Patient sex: M
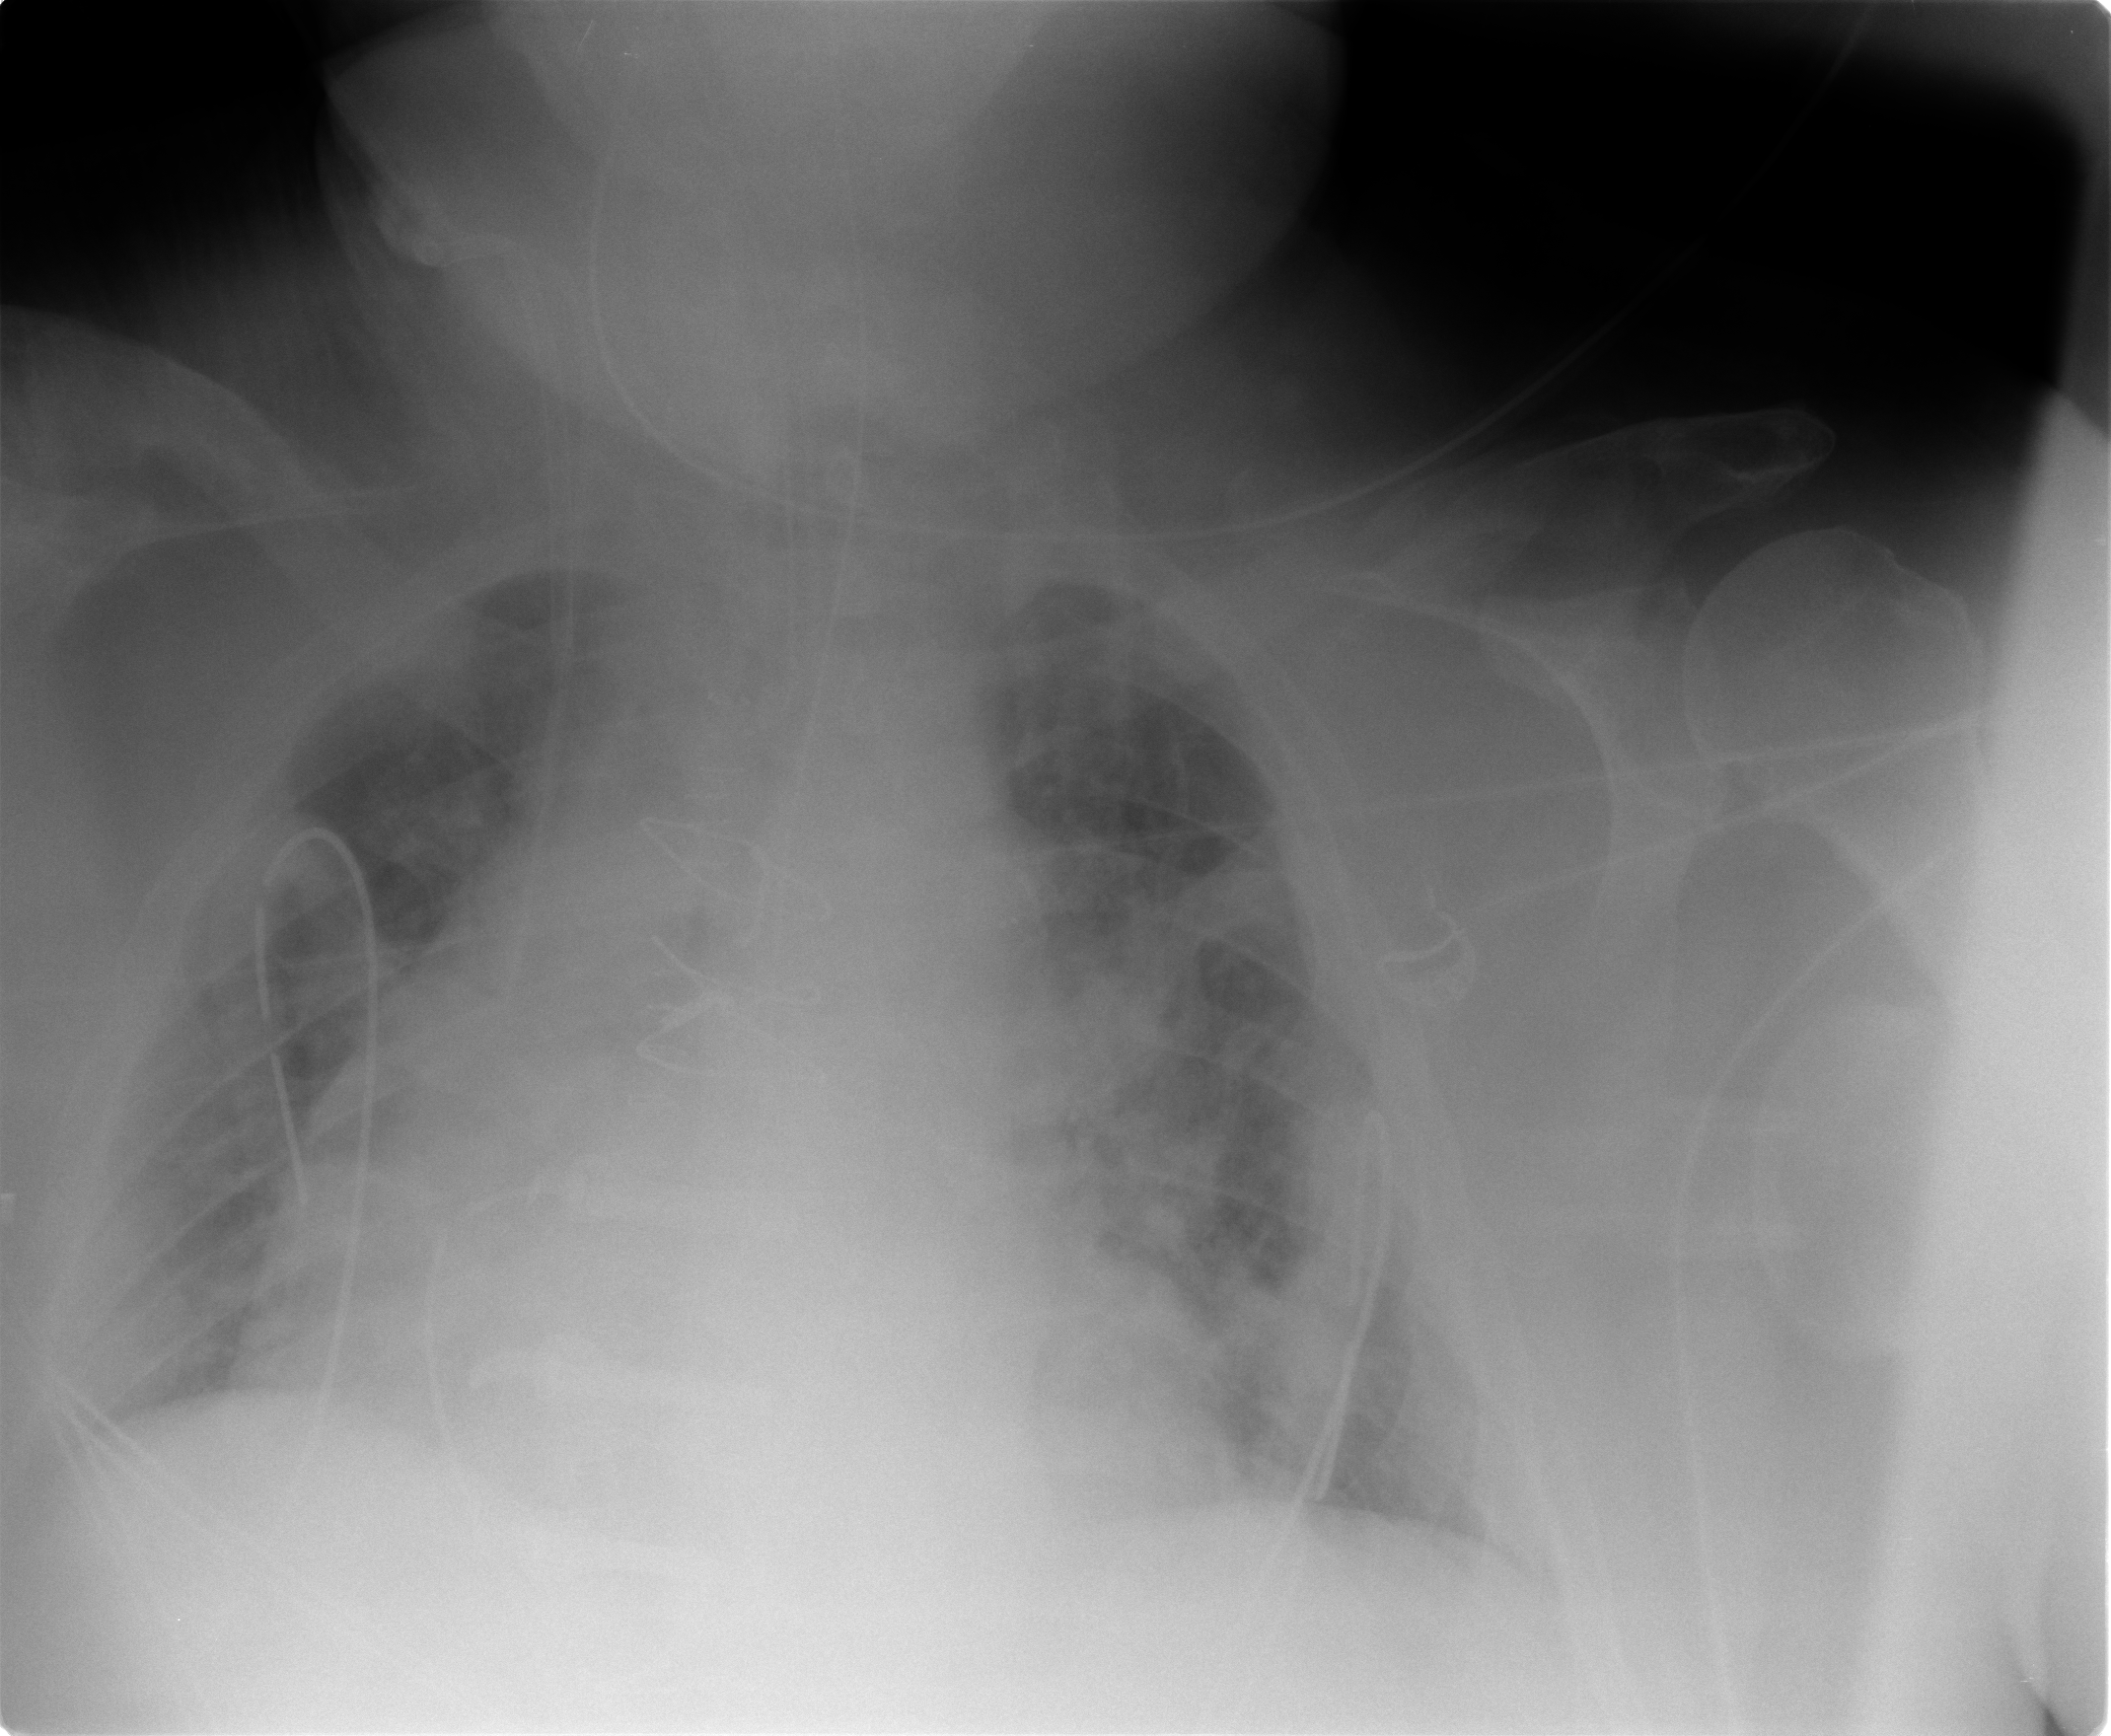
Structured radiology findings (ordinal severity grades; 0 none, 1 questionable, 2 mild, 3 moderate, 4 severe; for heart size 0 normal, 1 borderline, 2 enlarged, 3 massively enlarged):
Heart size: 2
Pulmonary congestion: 2
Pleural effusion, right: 1
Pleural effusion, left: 0
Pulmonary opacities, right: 0
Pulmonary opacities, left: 0
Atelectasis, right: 2
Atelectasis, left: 2